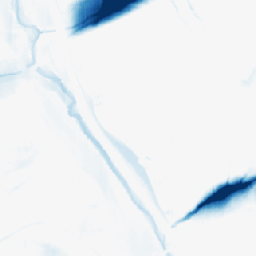
Category: morphological
Decomposition family: morphological_ellipse
Decomposition parameters: operation: closing
width: 50
height: 10
Upsampling method: area
Upsampling parameters: scale: 8
Upsampling scale: 8